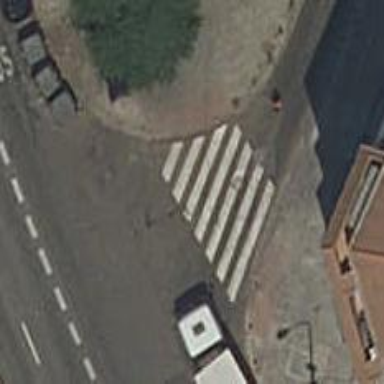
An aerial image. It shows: Marked road crossing.